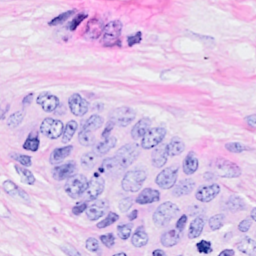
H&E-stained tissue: Breast